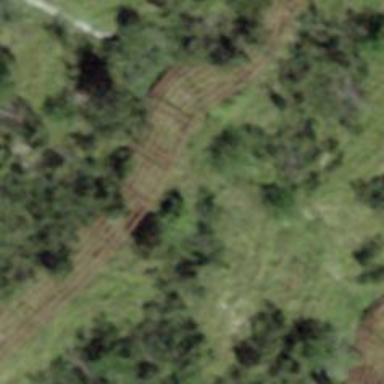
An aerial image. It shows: Unique fence designed for avalanche protection.